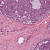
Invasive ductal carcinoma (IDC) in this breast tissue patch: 1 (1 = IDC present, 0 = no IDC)